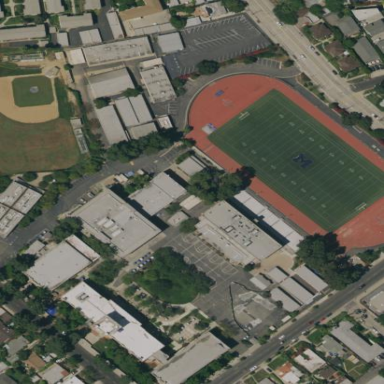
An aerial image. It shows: Artificial turf pitch used for American football.